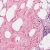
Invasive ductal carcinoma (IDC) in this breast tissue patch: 1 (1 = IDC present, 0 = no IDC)